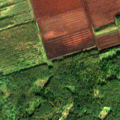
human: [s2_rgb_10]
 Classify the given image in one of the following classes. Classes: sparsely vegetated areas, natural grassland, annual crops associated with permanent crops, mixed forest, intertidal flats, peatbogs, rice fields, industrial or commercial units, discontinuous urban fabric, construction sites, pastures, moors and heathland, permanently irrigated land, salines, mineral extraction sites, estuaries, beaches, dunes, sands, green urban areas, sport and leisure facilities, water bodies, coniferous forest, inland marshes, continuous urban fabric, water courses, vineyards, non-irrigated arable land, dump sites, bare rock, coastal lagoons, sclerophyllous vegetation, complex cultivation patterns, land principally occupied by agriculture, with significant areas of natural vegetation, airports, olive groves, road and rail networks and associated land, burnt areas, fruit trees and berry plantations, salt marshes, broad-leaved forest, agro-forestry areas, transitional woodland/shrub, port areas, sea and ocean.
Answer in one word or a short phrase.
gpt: coniferous forest, mixed forest, transitional woodland/shrub, peatbogs